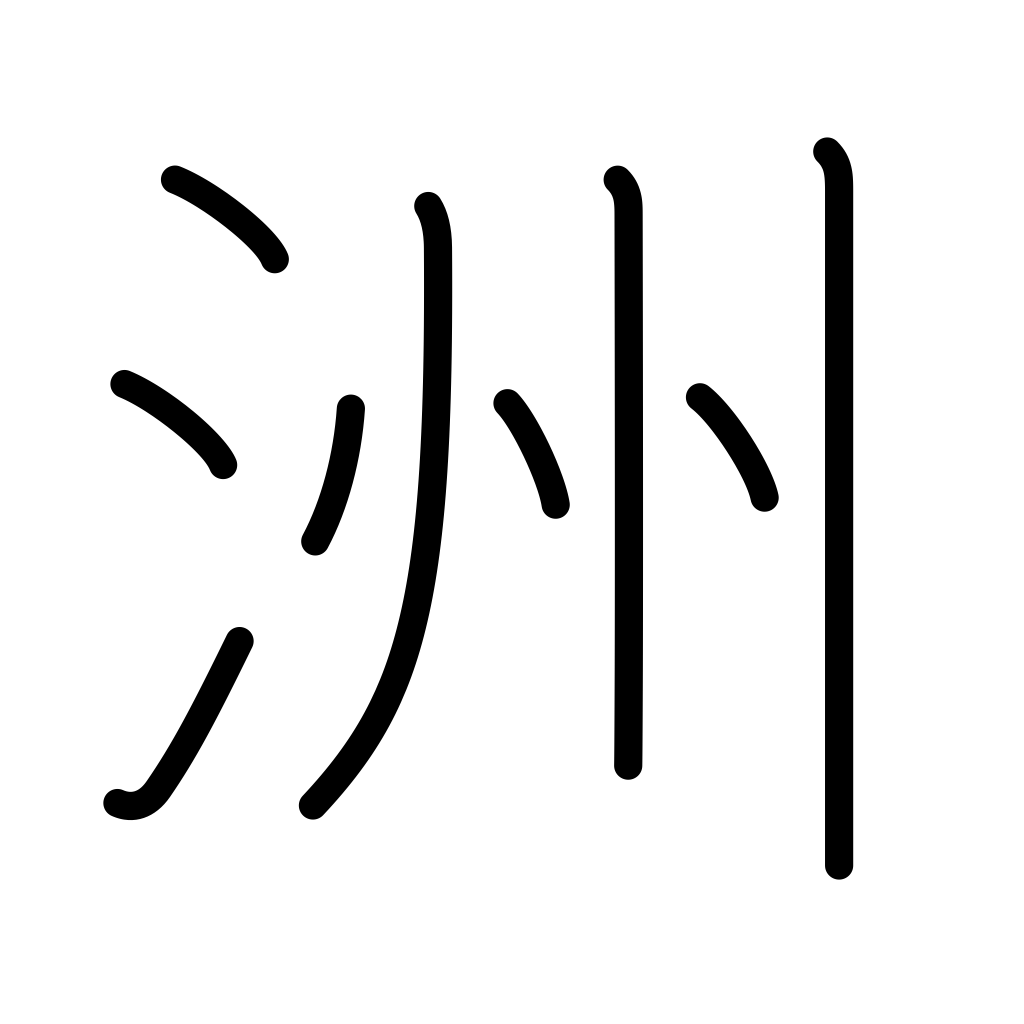
Meaning: continent, sandbar, island, country